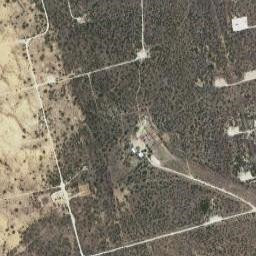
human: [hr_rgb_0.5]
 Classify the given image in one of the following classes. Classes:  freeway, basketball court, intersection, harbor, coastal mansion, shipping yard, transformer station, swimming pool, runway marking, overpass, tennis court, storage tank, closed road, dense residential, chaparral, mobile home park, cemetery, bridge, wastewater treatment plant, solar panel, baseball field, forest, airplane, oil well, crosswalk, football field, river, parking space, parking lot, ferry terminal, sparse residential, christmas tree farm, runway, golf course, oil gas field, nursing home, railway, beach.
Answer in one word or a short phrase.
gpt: oil gas field